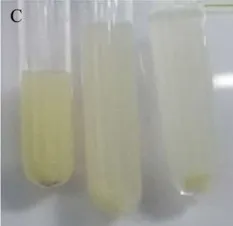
Images of airway secretions or mucous exudates for cases 1 and 2. Case 2.
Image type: pathology (fish)